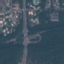
Land use / land cover class: Highway